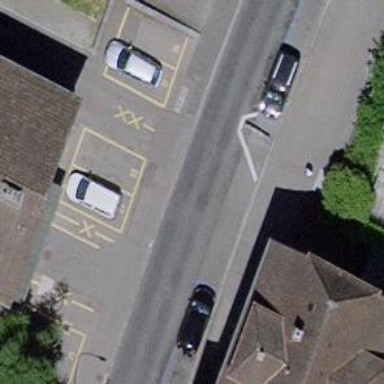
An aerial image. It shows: Kerb barrier.